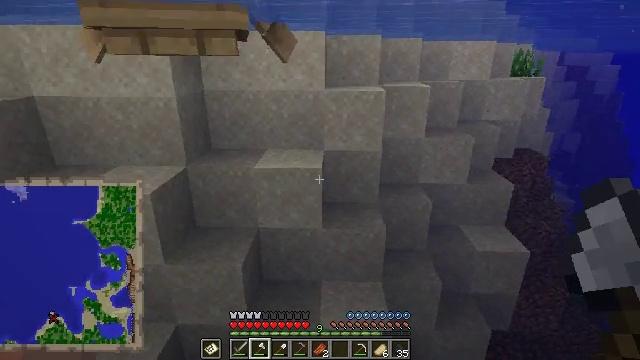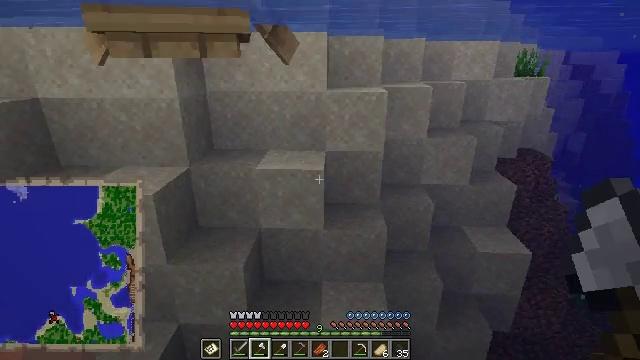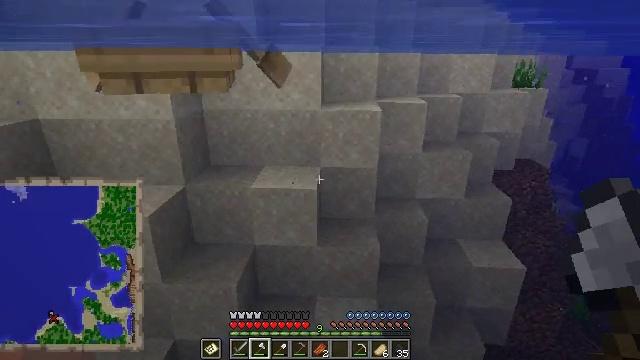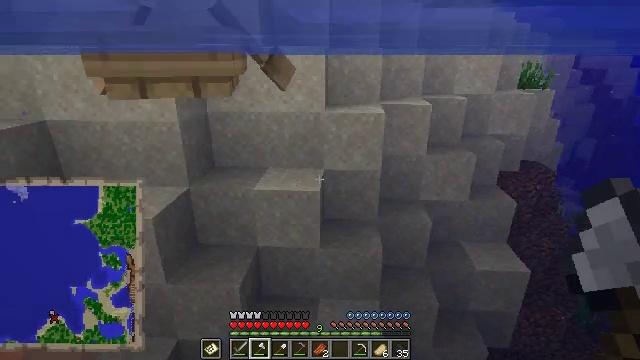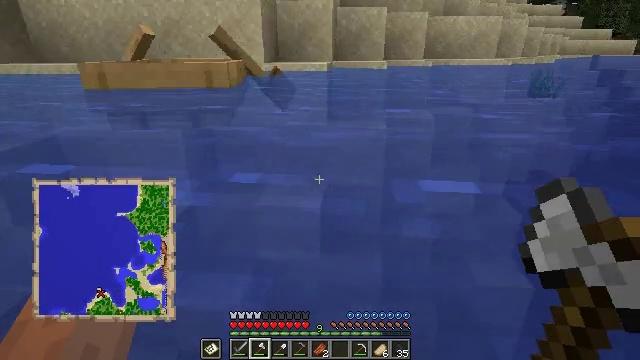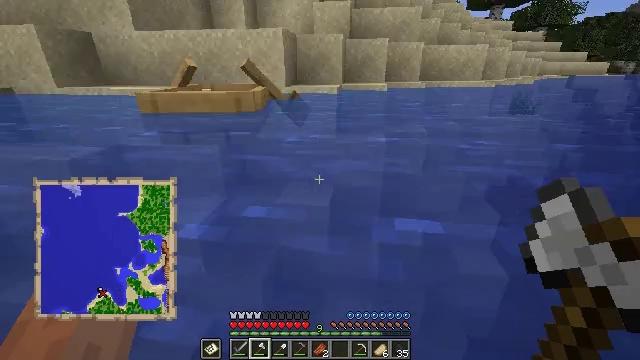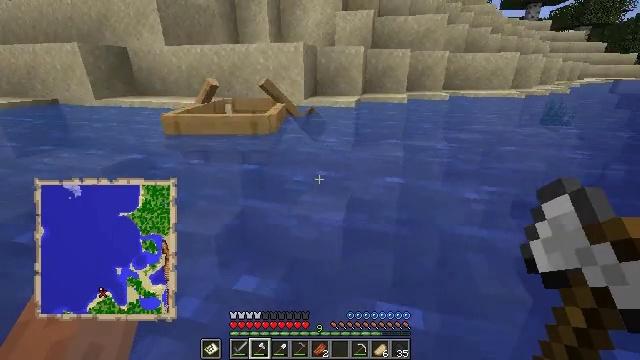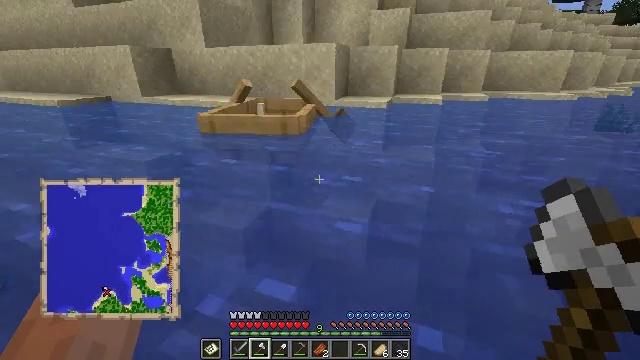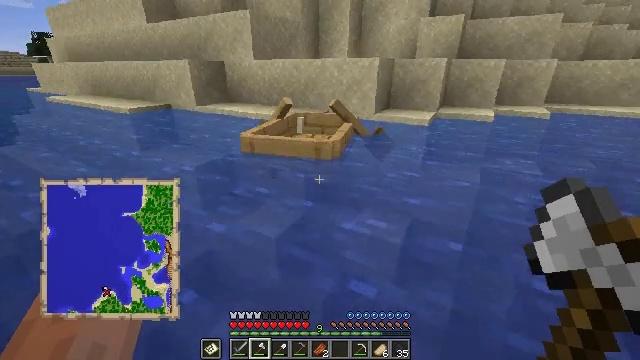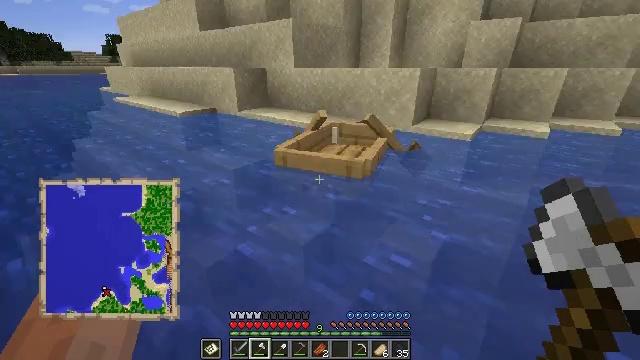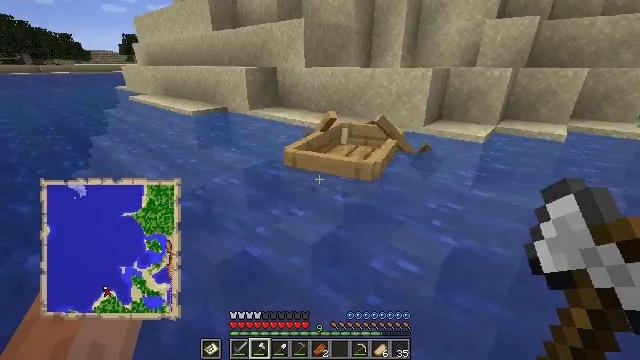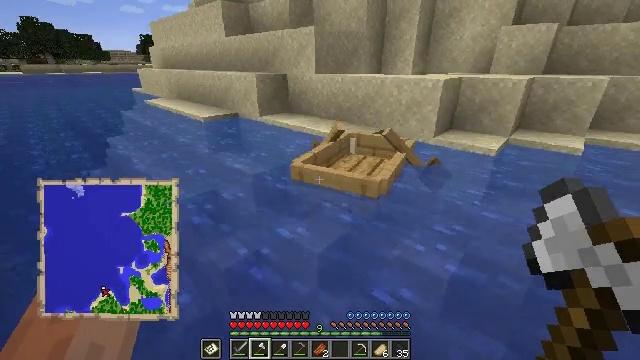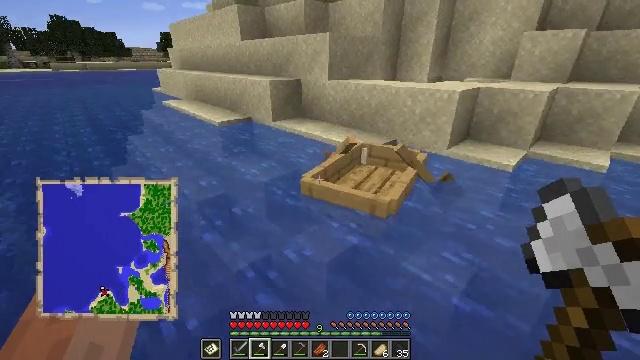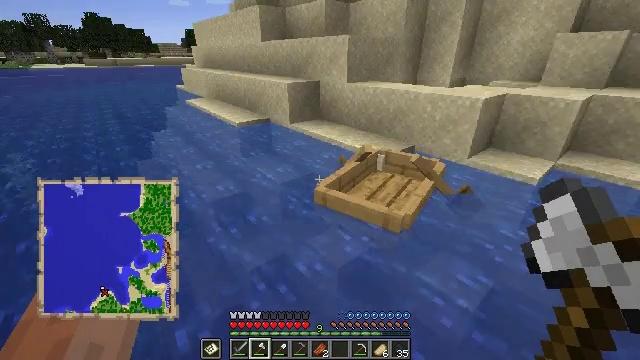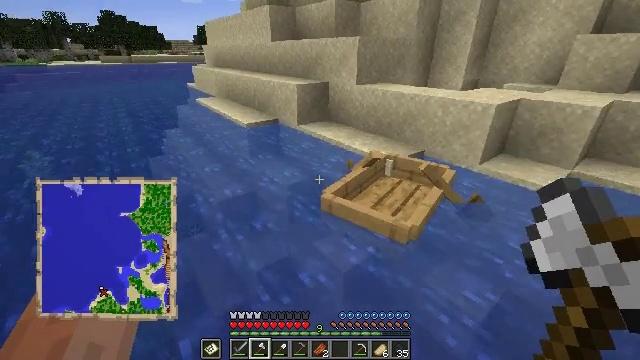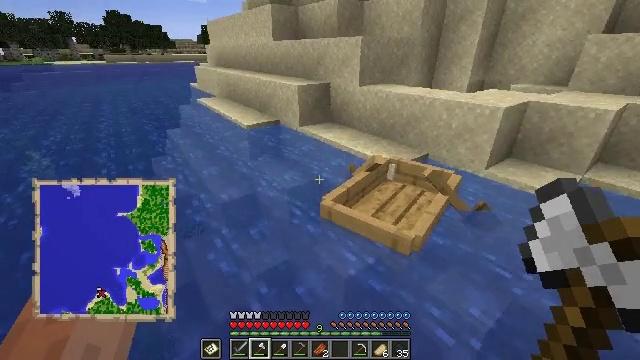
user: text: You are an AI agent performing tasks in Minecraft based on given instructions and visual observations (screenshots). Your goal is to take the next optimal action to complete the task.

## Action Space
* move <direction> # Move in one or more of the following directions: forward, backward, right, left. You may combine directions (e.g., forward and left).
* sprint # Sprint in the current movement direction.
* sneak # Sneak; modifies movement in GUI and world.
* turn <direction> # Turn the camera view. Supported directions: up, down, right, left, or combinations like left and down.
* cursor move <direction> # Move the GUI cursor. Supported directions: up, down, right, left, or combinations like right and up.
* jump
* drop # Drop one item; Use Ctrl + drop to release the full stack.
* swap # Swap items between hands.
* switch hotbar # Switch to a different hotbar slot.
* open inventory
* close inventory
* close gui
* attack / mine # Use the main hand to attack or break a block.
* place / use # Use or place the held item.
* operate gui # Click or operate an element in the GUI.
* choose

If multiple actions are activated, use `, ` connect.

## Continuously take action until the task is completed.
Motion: motion action
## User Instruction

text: Attack the ground to gather sand.
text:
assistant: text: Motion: move forward and move right, jump
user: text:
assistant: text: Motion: move forward and move right, jump
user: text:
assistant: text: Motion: move forward and move right, jump
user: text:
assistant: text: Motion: move forward and move right, turn left, jump
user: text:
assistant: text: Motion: move forward and move right, turn left, jump
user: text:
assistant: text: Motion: move forward, turn left, jump
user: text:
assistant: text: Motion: move forward, turn left, jump
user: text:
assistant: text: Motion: move forward, turn left, jump
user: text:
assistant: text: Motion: move forward, turn left, jump
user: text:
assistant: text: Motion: move forward, turn left, jump
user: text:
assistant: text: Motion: move forward, turn left, jump
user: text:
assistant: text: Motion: move forward, turn left, jump
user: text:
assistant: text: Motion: move forward, turn left, jump
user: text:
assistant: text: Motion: move forward, turn left, jump
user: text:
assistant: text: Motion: move forward
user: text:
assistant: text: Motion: move forward
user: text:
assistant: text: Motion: move forward
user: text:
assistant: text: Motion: move forward
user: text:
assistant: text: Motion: move forward, turn left
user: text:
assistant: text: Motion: move forward, turn left
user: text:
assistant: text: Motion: move forward, turn left
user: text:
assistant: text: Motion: move forward, turn left
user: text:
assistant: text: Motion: move forward, turn left
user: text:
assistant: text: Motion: move forward, turn left
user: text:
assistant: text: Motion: move forward, turn left
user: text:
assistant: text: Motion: move forward
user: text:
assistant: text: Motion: move forward
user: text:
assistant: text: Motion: move forward and move left
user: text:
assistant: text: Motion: move forward and move left
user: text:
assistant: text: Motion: move forward and move left